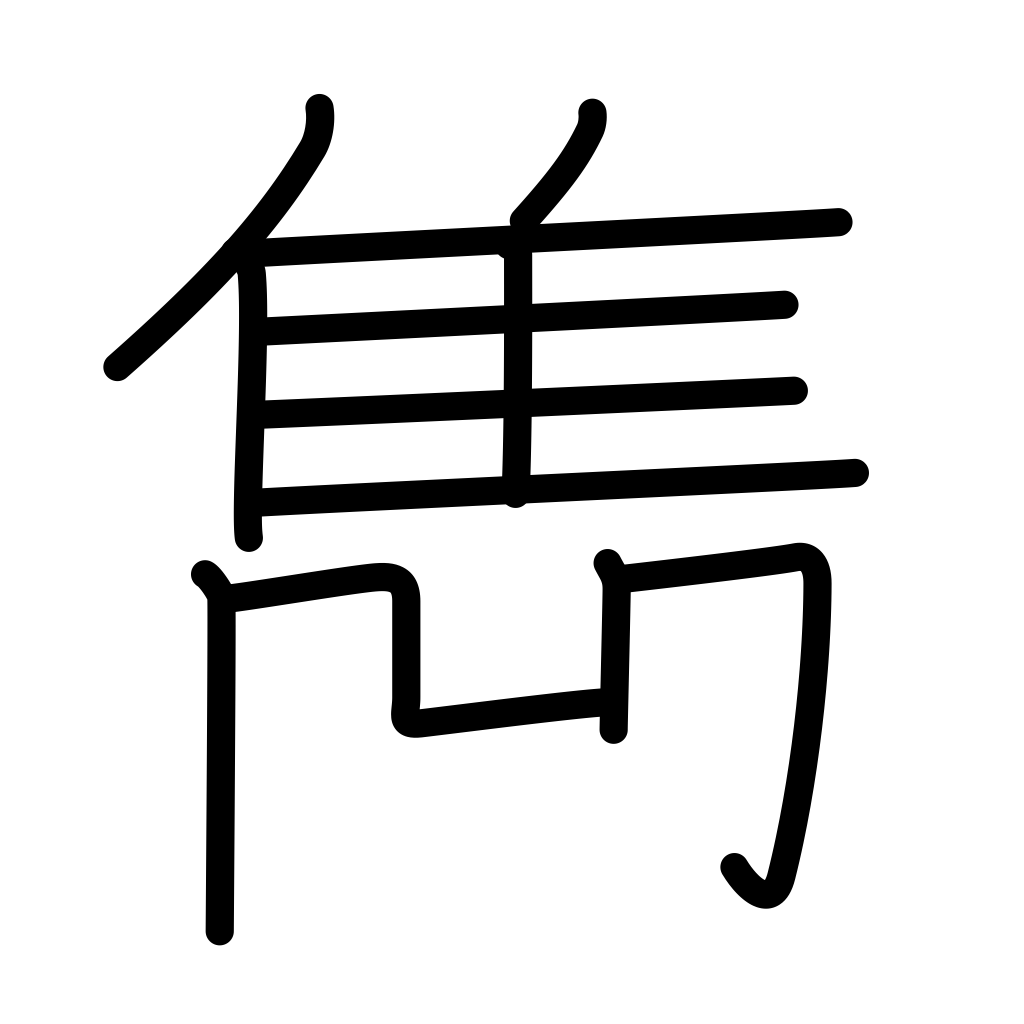
Meaning: excel